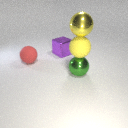
large green metal sphere to the right of large red rubber sphere